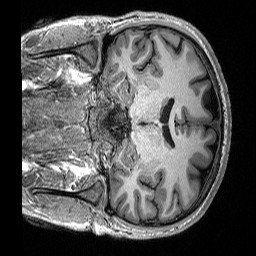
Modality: T1w
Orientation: coronal
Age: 23
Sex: male